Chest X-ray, PA view. Patient: 33 years old, sex M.
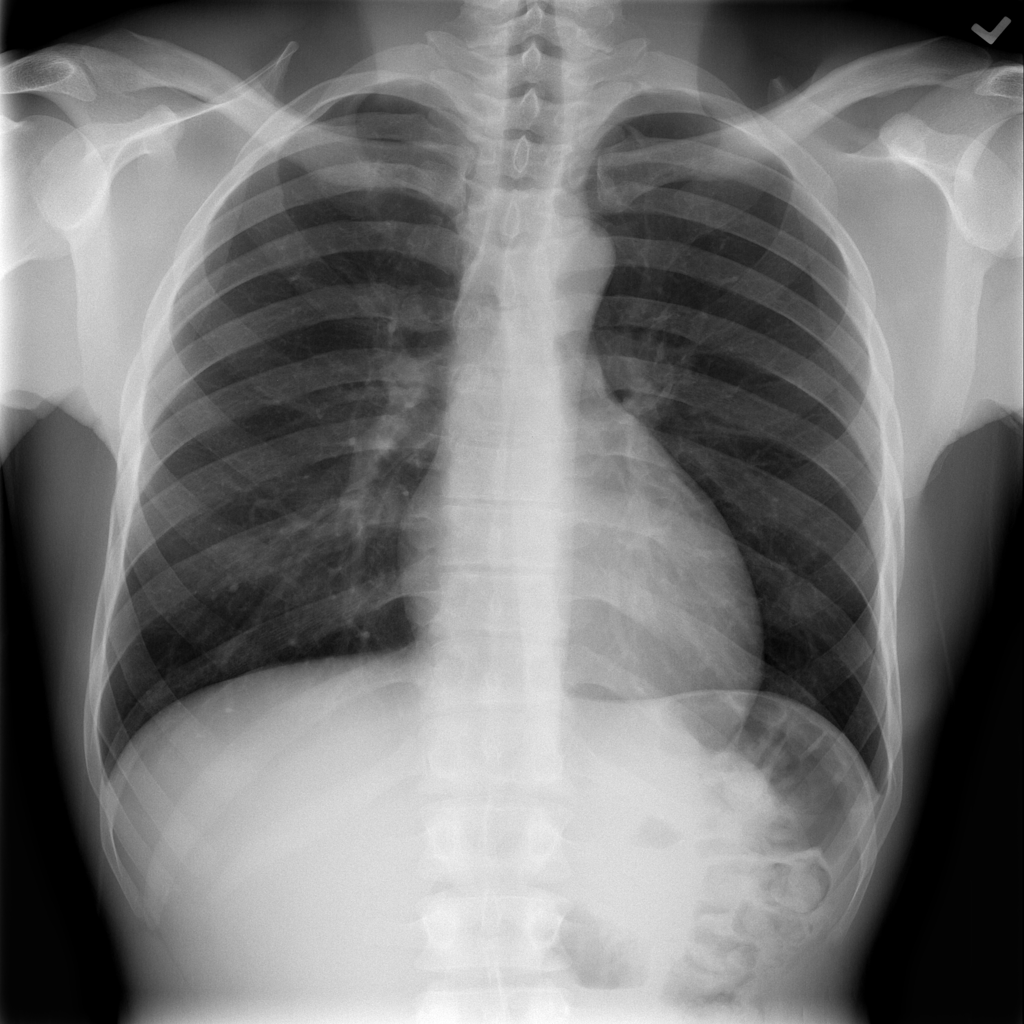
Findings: Infiltration